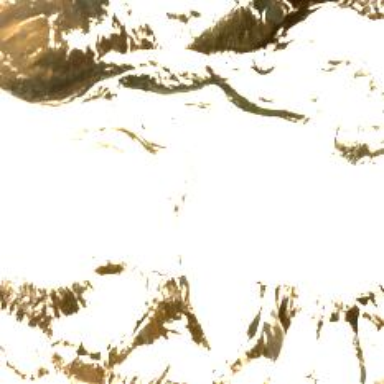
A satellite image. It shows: Stunning view of glacier.